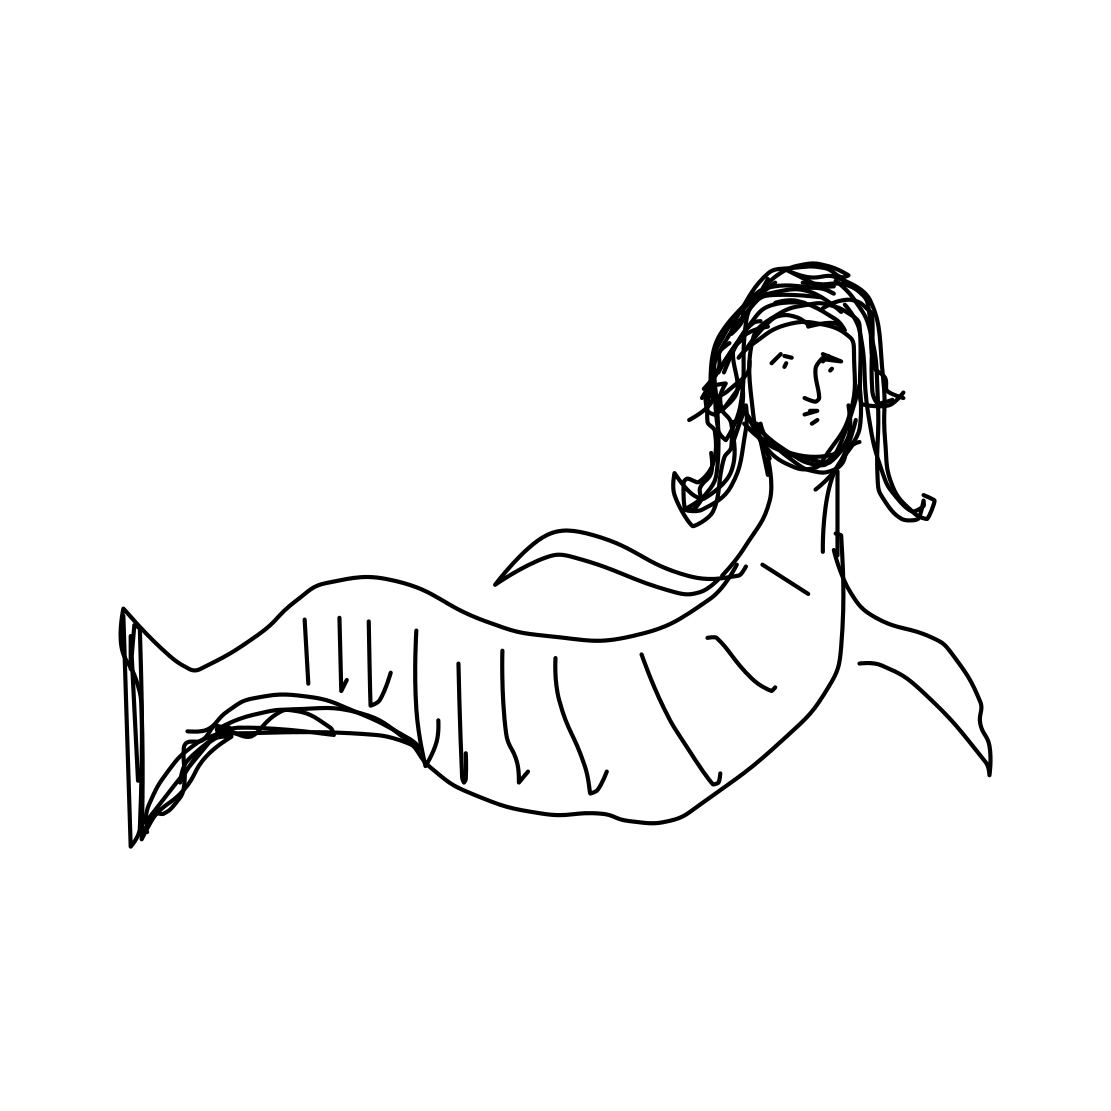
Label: mermaid